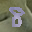
Label: 8